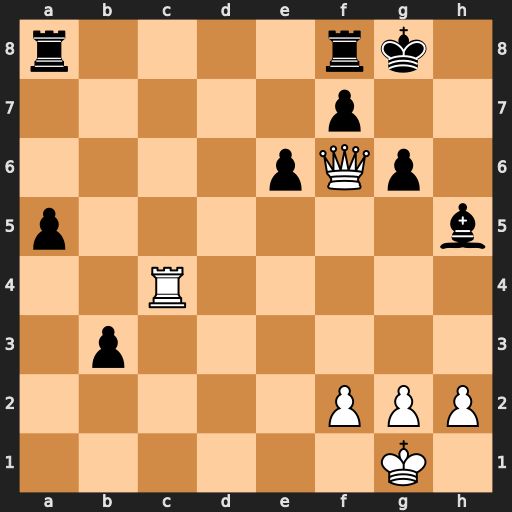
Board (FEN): r4rk1/5p2/4pQp1/p6b/2R5/1p6/5PPP/6K1
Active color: w
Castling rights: -
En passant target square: -
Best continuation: g4 b2 Qxb2